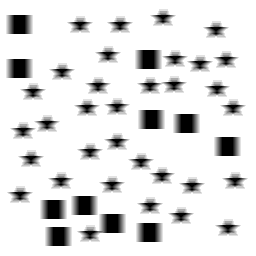
Squares: 11
Triangles: 0
Stars: 33
Total shapes: 44